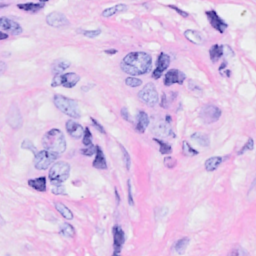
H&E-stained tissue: Breast